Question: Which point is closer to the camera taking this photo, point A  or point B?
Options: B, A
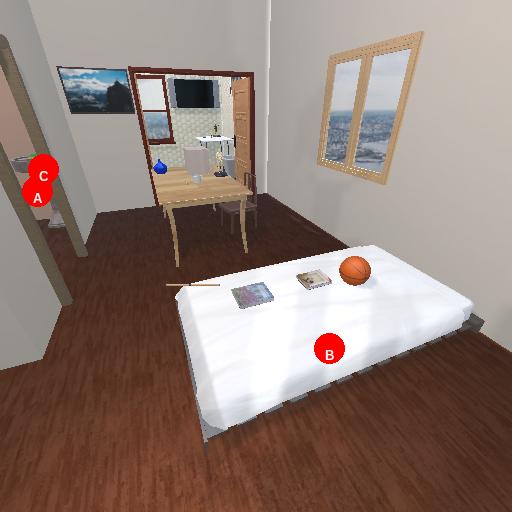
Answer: B